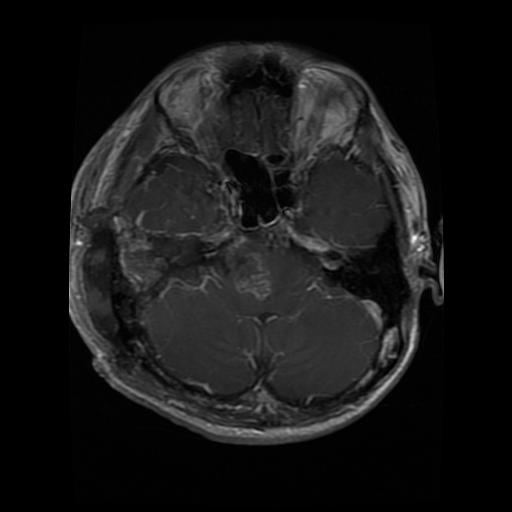
Label: glioma